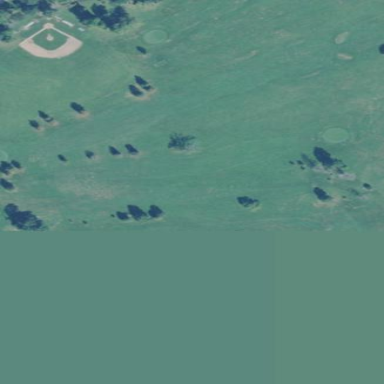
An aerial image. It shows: Golf fairway surrounded by grass.